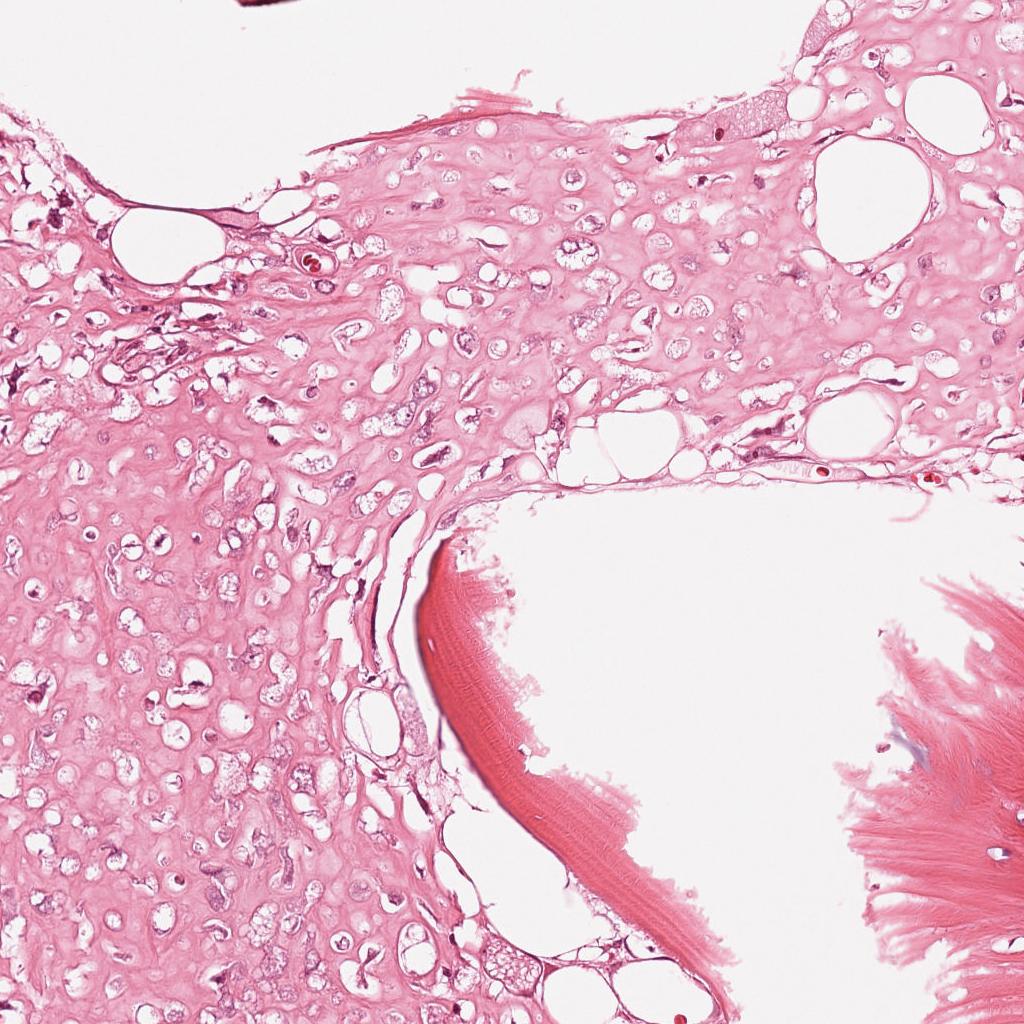
Label: Viable